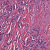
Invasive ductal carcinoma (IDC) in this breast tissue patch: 1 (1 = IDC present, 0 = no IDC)